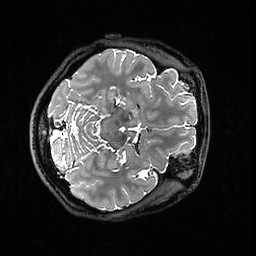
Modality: T2w
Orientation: axial
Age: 41
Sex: female
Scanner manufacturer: ge
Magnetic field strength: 3 T
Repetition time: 3.202 s
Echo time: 0.06683 s